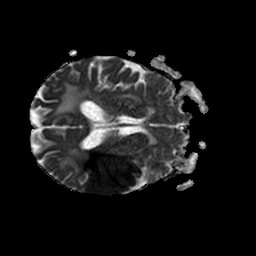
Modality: ADC
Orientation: axial
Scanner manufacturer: philips
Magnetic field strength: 1.5 T
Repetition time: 3.395 s
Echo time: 0.06922 s